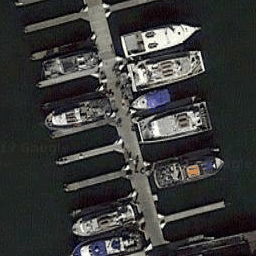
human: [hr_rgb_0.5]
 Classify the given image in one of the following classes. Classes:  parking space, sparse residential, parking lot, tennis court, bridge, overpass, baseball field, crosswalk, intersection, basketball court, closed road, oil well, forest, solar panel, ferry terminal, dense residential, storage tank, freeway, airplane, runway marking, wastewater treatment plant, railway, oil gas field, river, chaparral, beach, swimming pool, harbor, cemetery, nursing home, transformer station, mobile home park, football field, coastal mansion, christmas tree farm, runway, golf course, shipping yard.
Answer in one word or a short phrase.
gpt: harbor